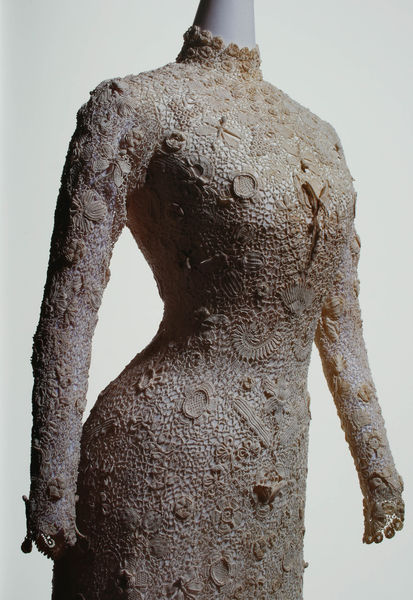
Titel: Kleid
Standort: Kyoto (Japan)
Institution: Kyoto Costume Institute
Schlagwörter: schatten, braun, frau, kleid, licht, weiss, beige, mode, muster, kragen, spitze, ärmel, stoff, spitzen, rund, taille, modell, hellbraun, abendkleid, foto, fotografie, photographie, puppe, photo, biedermeier, farbfoto, empire, textil, gehäkelt, brautkleid, fashion, dress, langärmlig, damenmode, kyoto, langes kleid, coture, ecrue, figurbetont, pupe, tokio